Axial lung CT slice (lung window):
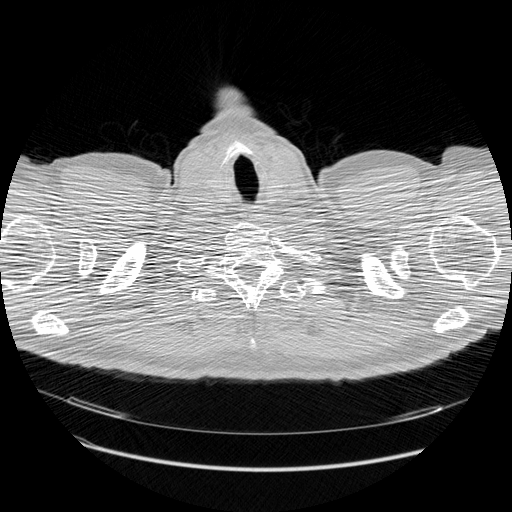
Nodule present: no